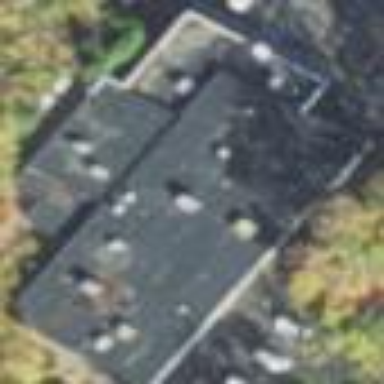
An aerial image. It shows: Building.